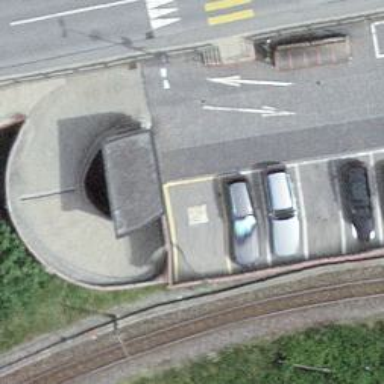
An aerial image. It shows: Parking entrance.